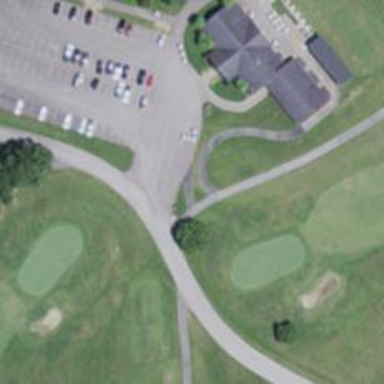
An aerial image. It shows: Path for both road and golf.